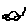
Label: car